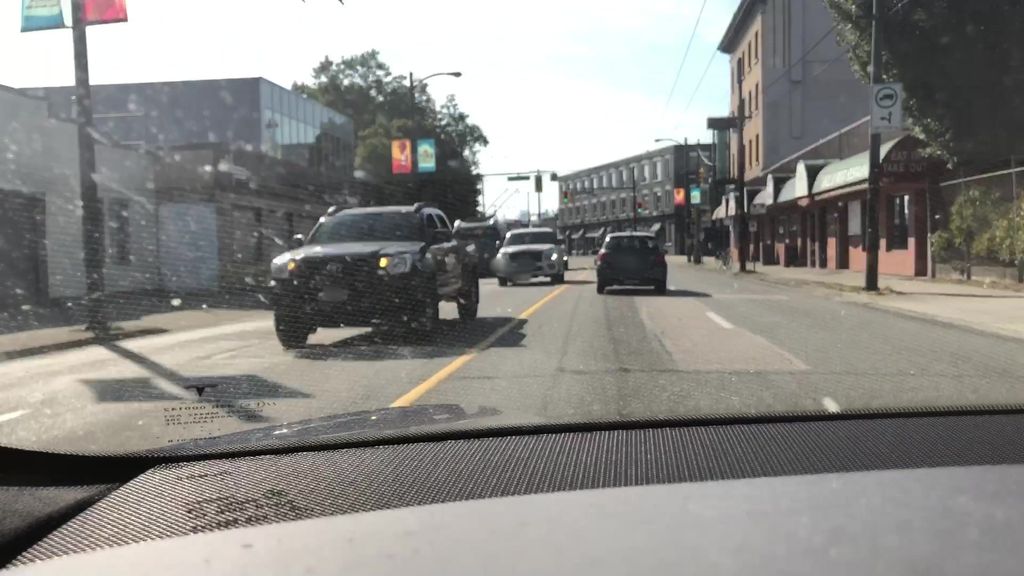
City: vancouver